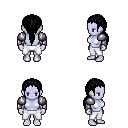
a pixel art fantasy rpg character, female body template, dark elf, purple skin, steel arm armor, white pants, black ponytail hairstyle, four views (front, back, left, right), 2x2 character sprite sheet, small pixel art, hard edges, no anti-aliasing